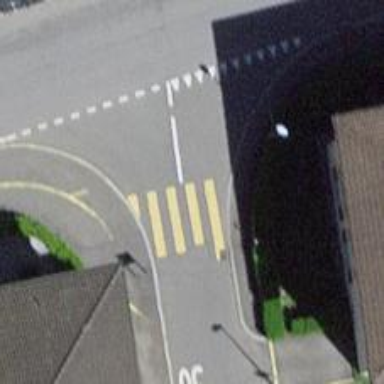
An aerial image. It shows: Zebra crossing on the road.